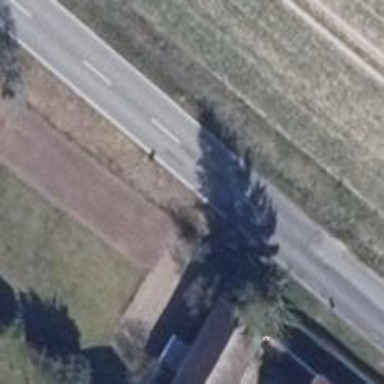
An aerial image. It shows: Secondary road with asphalt surface.